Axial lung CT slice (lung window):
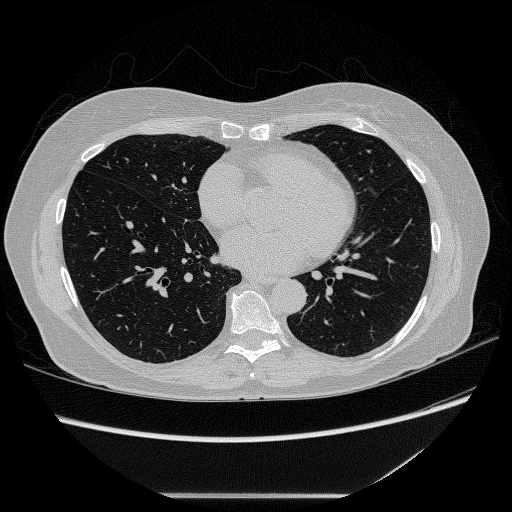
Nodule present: no